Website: home-depot
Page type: cross-sells
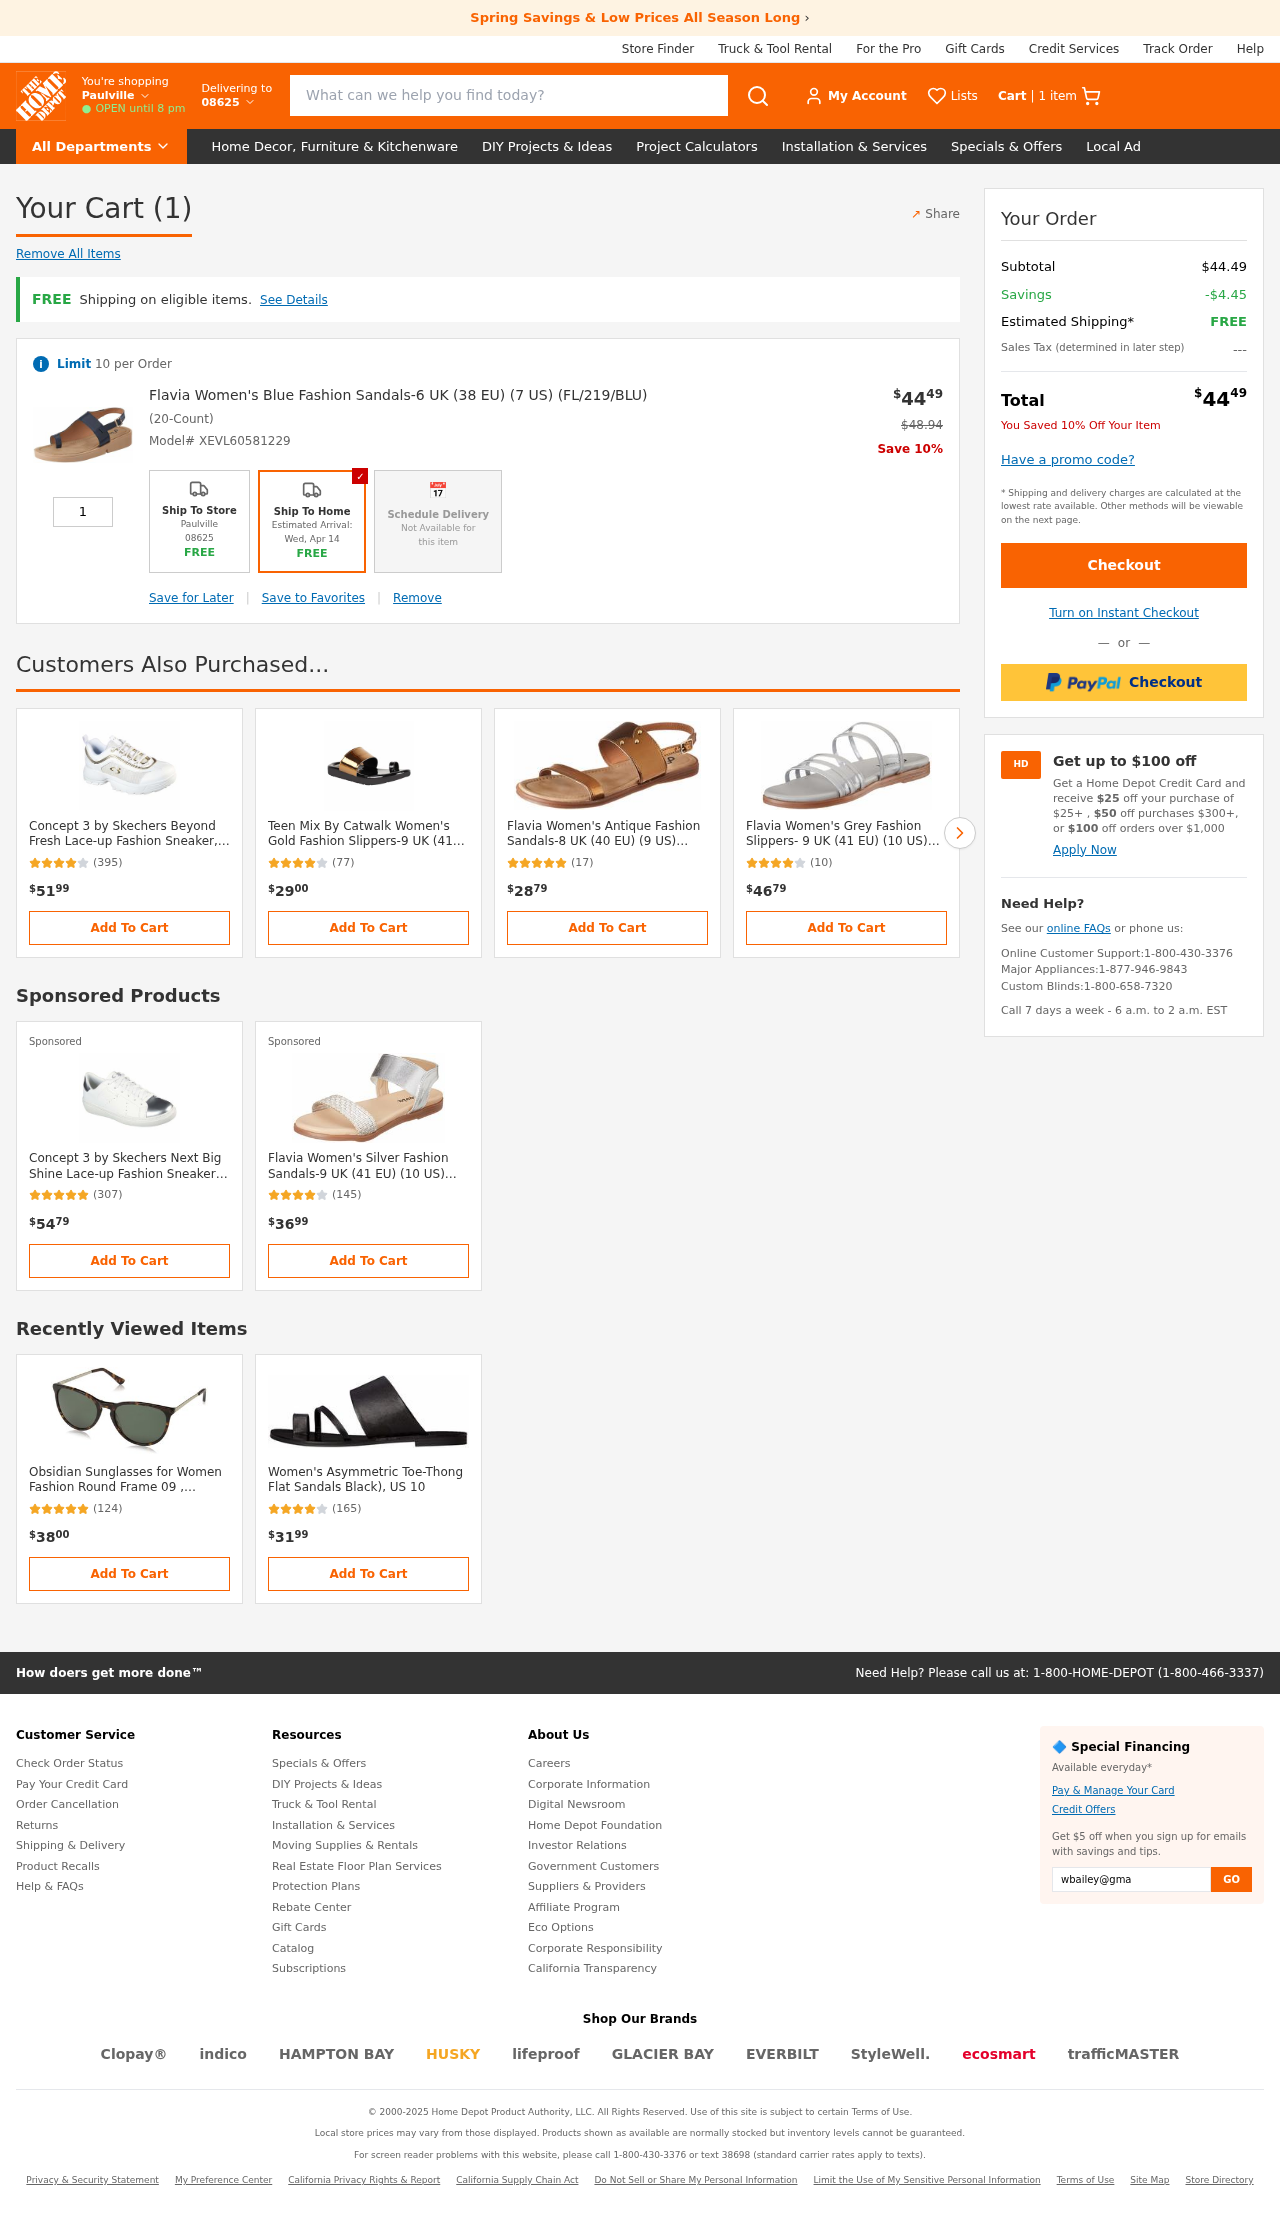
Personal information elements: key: PII_LOCATION1_CITY
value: Paulville
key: PII_POSTCODE
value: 08625
Product elements: key: PRODUCT1_NAME
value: Flavia Women's Blue Fashion Sandals-6 UK (38 EU) (7 US) (FL/219/BLU)
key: PRODUCT1_PRICE
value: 44.49
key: PRODUCT1_QUANTITY
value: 1
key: PRODUCT1_ORIGINAL_PRICE
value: $48.94
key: PRODUCT2_NAME
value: Concept 3 by Skechers Beyond Fresh Lace-up Fashion Sneaker, White/Gold, 4.5 UK
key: PRODUCT2_NUM_RATINGS
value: (395)
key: PRODUCT2_PRICE
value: $5199
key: PRODUCT3_NAME
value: Teen Mix By Catwalk Women's Gold Fashion Slippers-9 UK (41 EU) (11 US) (TM4289BX_A)
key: PRODUCT3_NUM_RATINGS
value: (77)
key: PRODUCT3_PRICE
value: $2900
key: PRODUCT4_NAME
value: Flavia Women's Antique Fashion Sandals-8 UK (40 EU) (9 US) (FL/248/ATQ)
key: PRODUCT4_NUM_RATINGS
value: (17)
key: PRODUCT4_PRICE
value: $2879
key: PRODUCT5_NAME
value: Flavia Women's Grey Fashion Slippers- 9 UK (41 EU) (10 US) (FL141/GRY)
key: PRODUCT5_NUM_RATINGS
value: (10)
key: PRODUCT5_PRICE
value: $4679
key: PRODUCT6_NAME
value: Concept 3 by Skechers Next Big Shine Lace-up Fashion Sneaker, White/Silver, 4.5 UK
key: PRODUCT6_NUM_RATINGS
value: (307)
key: PRODUCT6_PRICE
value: $5479
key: PRODUCT7_NAME
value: Flavia Women's Silver Fashion Sandals-9 UK (41 EU) (10 US) (FL124/SLV)
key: PRODUCT7_NUM_RATINGS
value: (145)
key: PRODUCT7_PRICE
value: $3699
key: PRODUCT8_NAME
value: Obsidian Sunglasses for Women Fashion Round Frame 09 , Tortoise/Gold, 54 mm
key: PRODUCT8_NUM_RATINGS
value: (124)
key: PRODUCT8_PRICE
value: $3800
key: PRODUCT9_NAME
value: Women's Asymmetric Toe-Thong Flat Sandals Black), US 10
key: PRODUCT9_NUM_RATINGS
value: (165)
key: PRODUCT9_PRICE
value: $3199
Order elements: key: ORDER_NUM_ITEMS
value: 1 item
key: ORDER_NUM_ITEMS
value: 1
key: ORDER_SKU
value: Model# XEVL60581229
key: ORDER_SUBTOTAL
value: $44.49
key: ORDER_SAVINGS
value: -$4.45
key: ORDER_TOTAL
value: $4449
Search elements: key: HEADER_SEARCH
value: What can we help you find today?